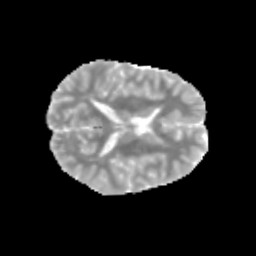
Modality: MD
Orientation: axial
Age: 13
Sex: male
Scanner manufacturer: siemens
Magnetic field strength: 3 T
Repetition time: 3.8 s
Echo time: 0.07 s